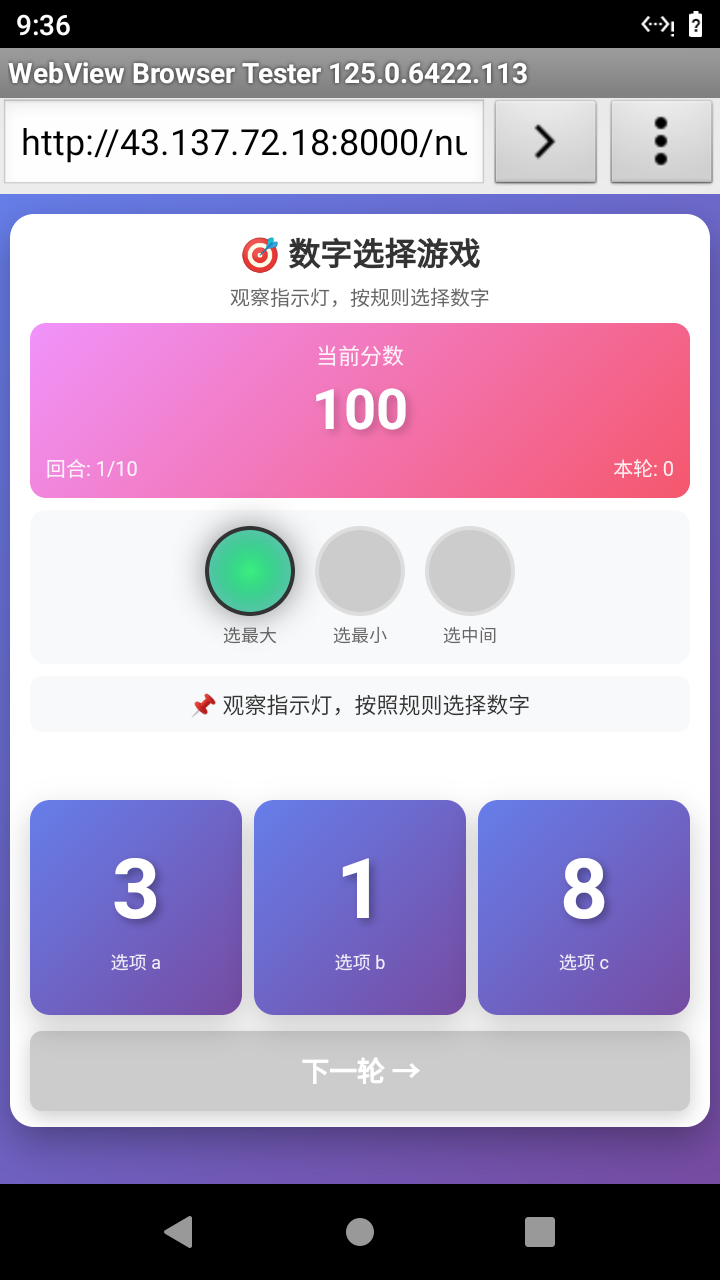

Select the correct number based on the traffic light color.
Answer: 2